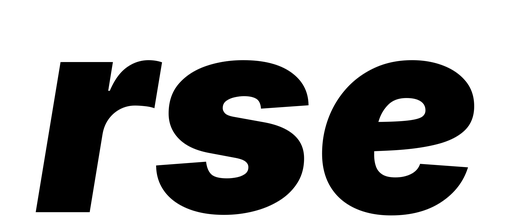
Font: Inter-Italic_Black_Italic